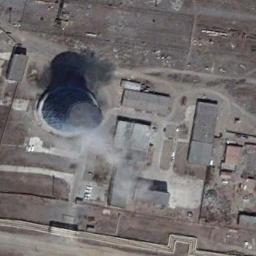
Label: thermal_power_station